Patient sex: M
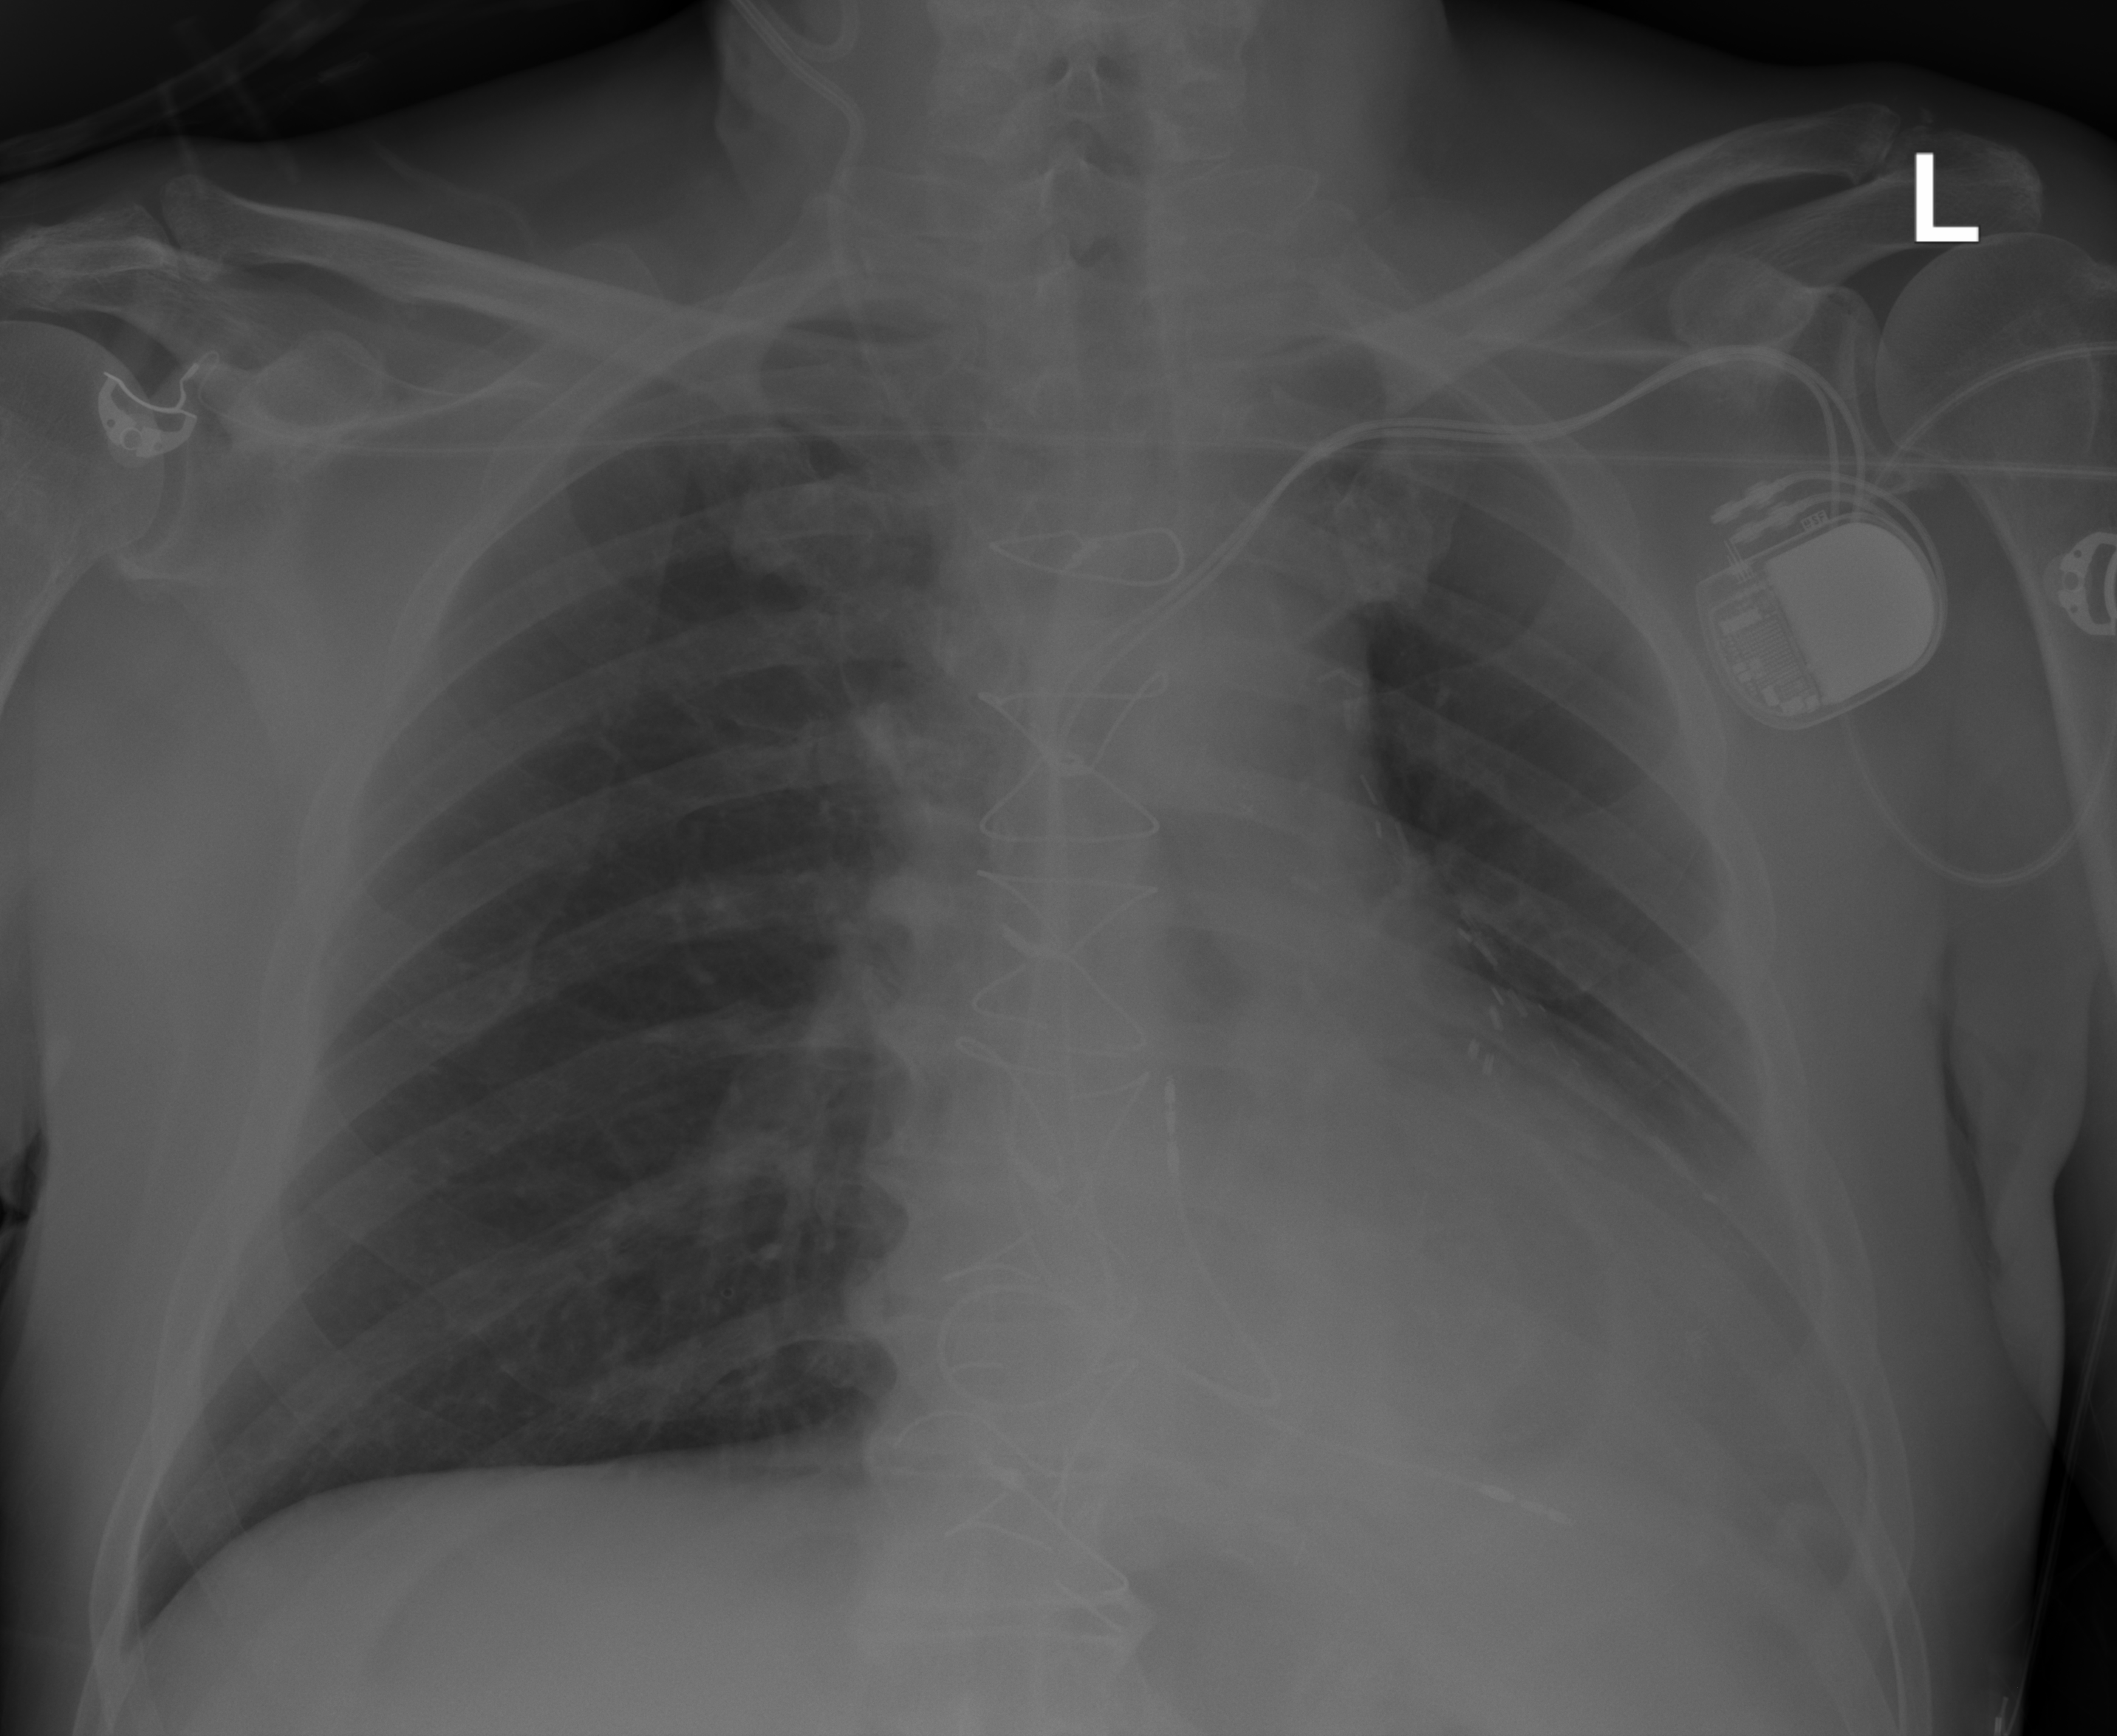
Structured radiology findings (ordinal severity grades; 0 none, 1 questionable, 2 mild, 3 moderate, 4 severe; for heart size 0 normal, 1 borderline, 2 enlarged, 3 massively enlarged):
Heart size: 0
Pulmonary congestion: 0
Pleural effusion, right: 0
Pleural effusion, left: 2
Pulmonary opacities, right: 0
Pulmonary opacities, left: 0
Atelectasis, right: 2
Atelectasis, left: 2